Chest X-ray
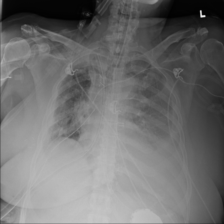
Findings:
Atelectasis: negative
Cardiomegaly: negative
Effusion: positive
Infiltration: negative
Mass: negative
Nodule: negative
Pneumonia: negative
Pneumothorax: negative
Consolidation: negative
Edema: negative
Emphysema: negative
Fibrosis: negative
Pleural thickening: negative
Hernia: negative